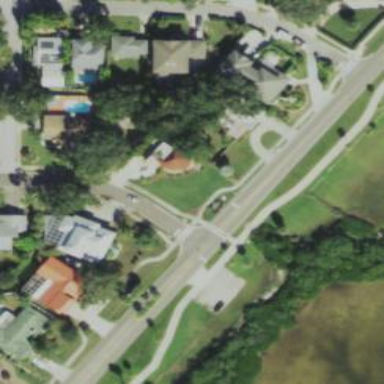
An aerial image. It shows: Marked crossing on cycleway.